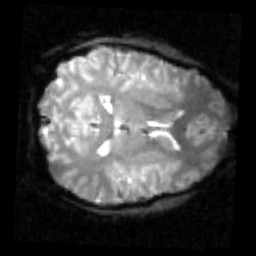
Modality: inplaneT2
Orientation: axial
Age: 26
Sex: male